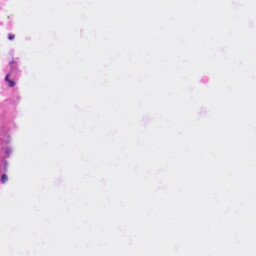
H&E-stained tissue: Kidney